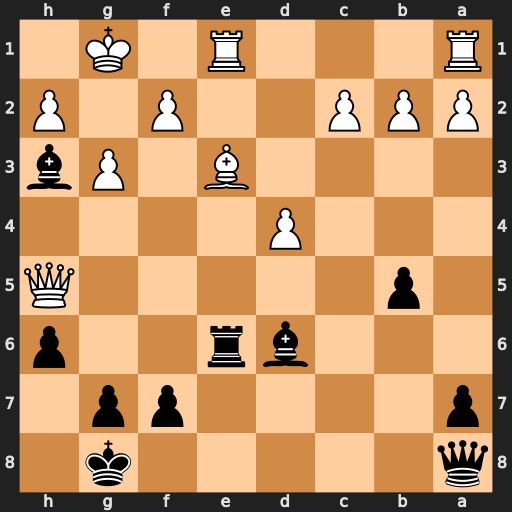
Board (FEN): q5k1/p4pp1/3br2p/1p5Q/3P4/4B1Pb/PPP2P1P/R3R1K1
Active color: b
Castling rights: -
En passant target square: -
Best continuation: Qg2#